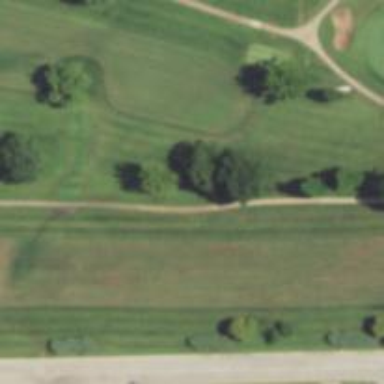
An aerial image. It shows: Service road designated as golf cart path.